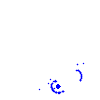
Particle: pion